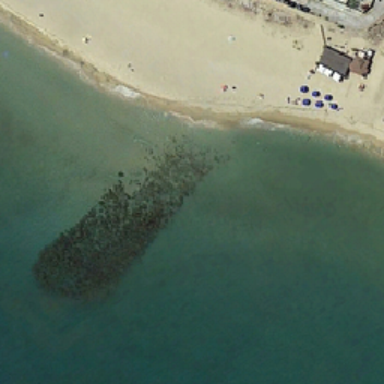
There is a gray roofed house on the beach .